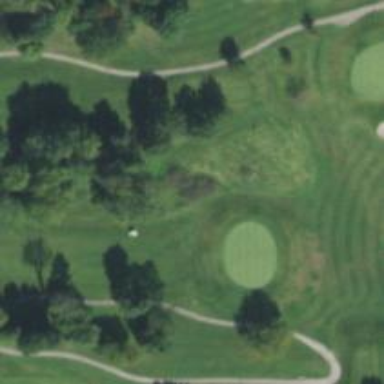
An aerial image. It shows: Golf hole.